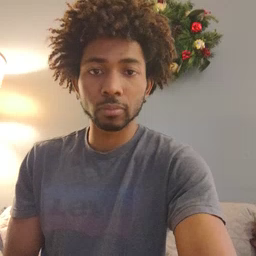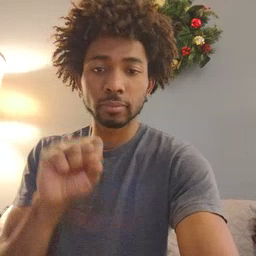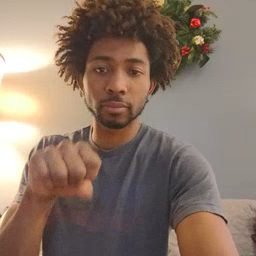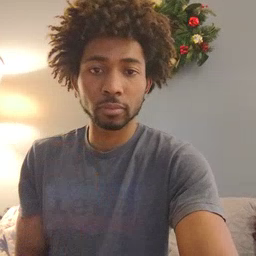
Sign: yes